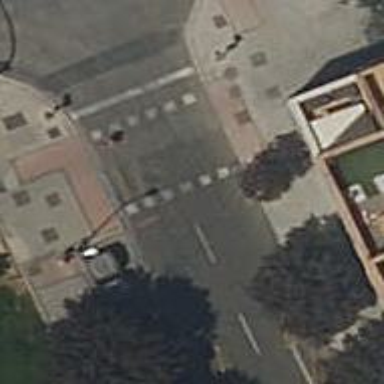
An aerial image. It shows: Zebra crossing with traffic signals.